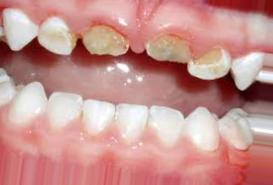
Condition: Caries